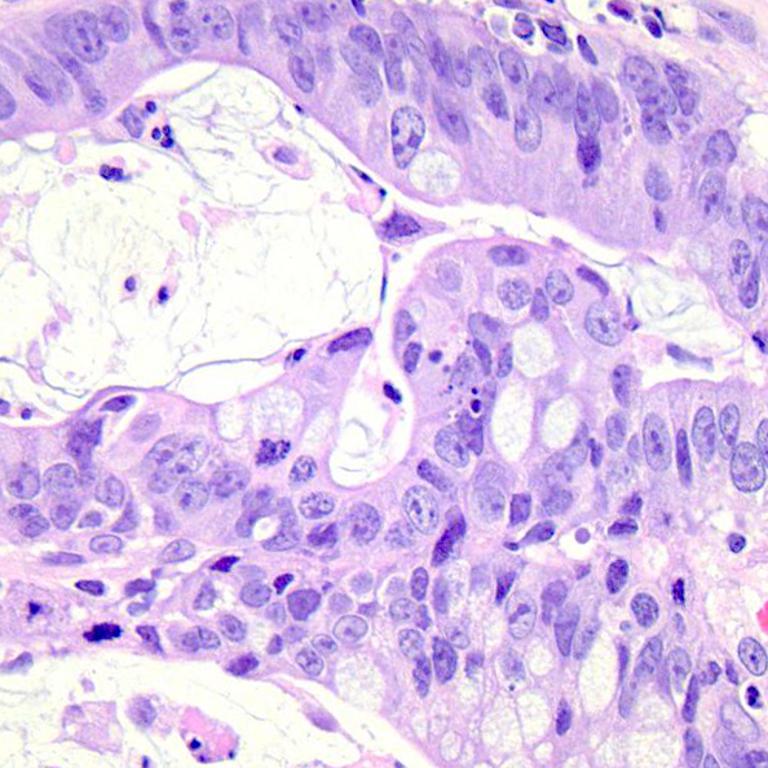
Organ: colon
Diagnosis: adenocarcinomas